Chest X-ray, PA view. Patient: 47 years old, sex M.
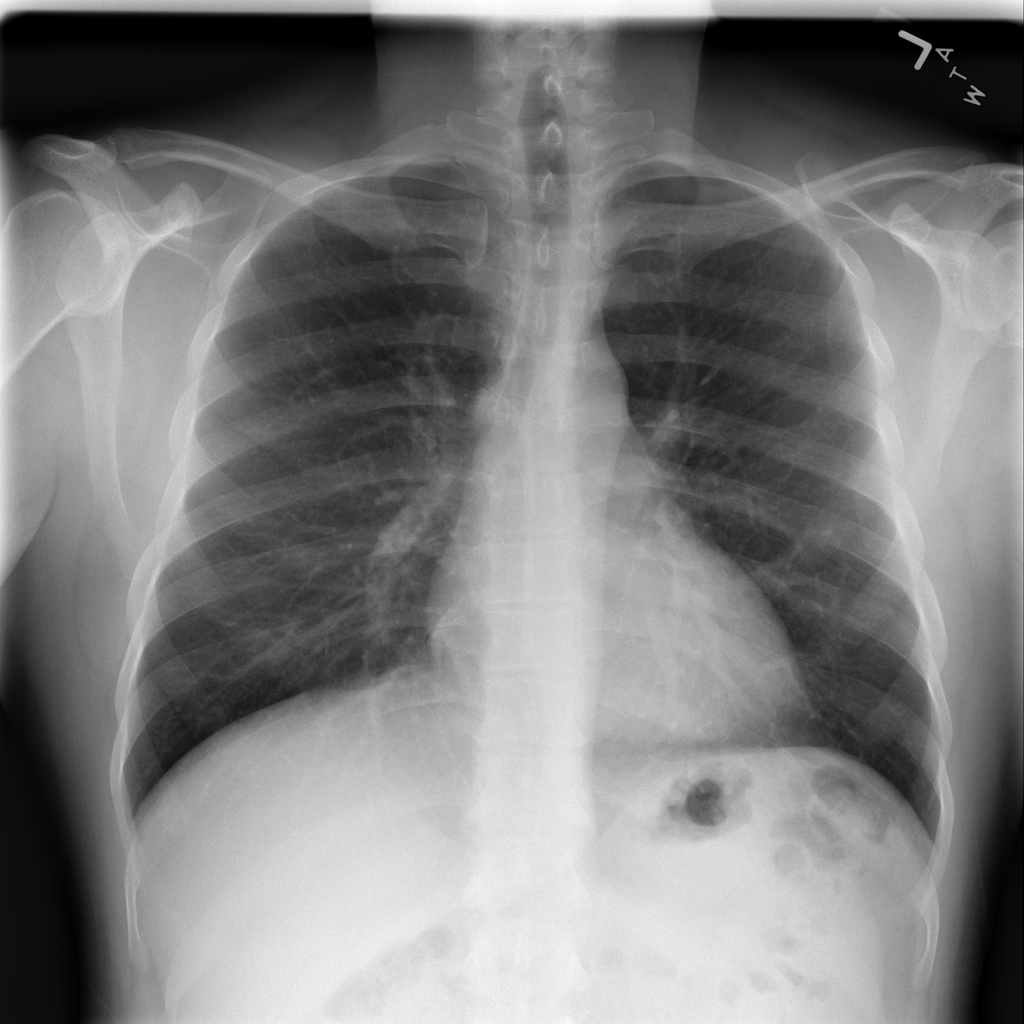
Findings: No Finding